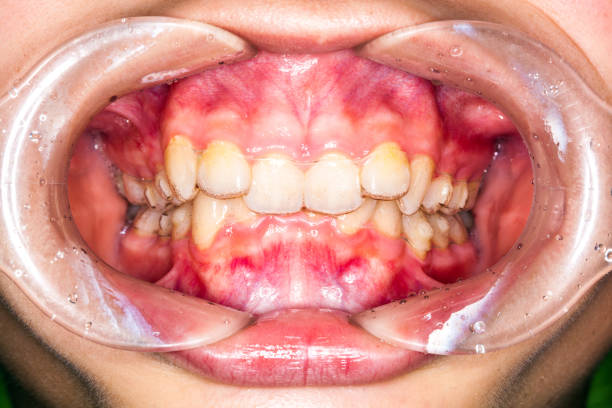
Condition: Caries